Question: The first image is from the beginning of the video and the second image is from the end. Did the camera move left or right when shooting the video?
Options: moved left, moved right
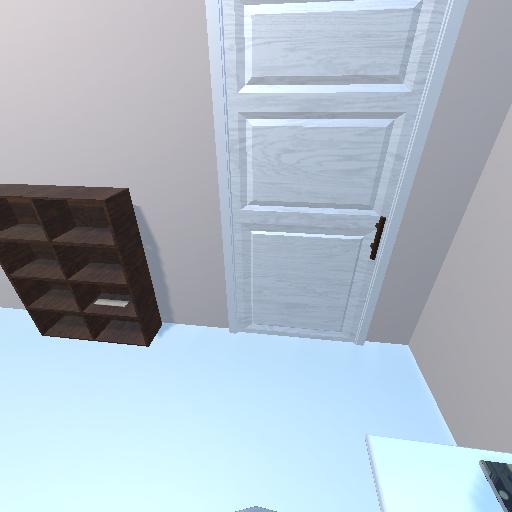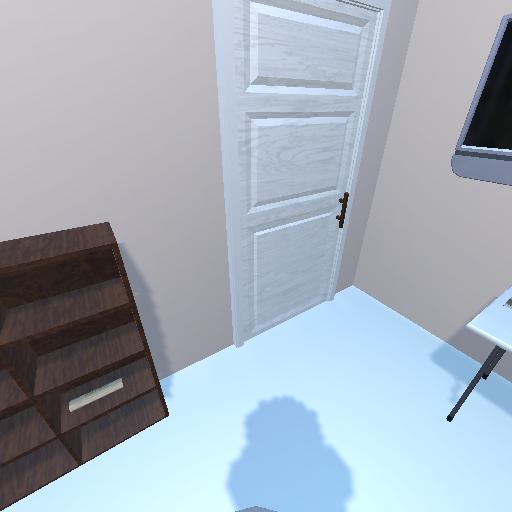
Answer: moved left